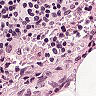
Metastatic tissue present: no